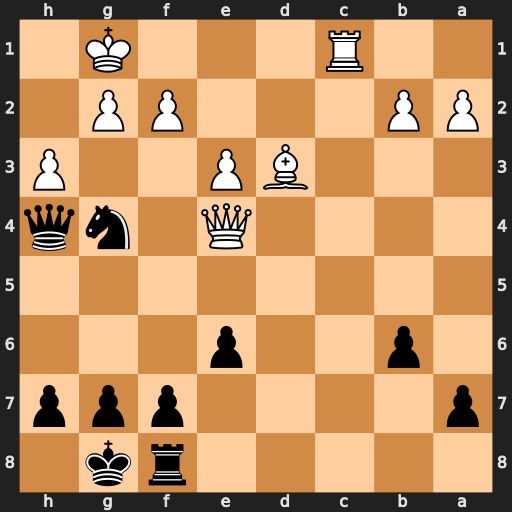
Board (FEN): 5rk1/p4ppp/1p2p3/8/4Q1nq/3BP2P/PP3PP1/2R3K1
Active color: b
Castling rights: -
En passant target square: -
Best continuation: Qxf2+ Kh1 Nf6